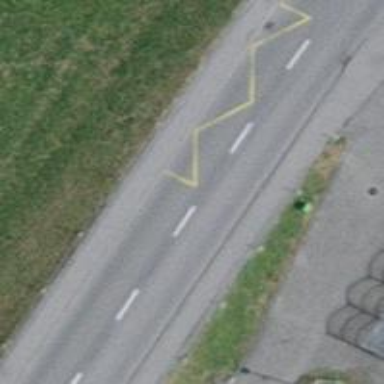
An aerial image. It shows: Bus stop with platform for public transport.